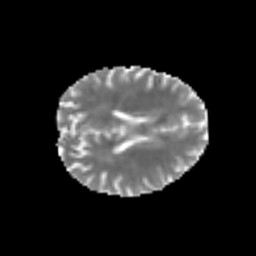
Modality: MD
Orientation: axial
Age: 25
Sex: male
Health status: healthy